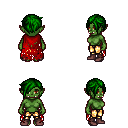
a pixel art fantasy rpg character, female body template, orc, green skin, red tattered cape, gold greaves, green pixie cut hairstyle, maroon shoes, four views (front, back, left, right), 2x2 character sprite sheet, small pixel art, hard edges, no anti-aliasing